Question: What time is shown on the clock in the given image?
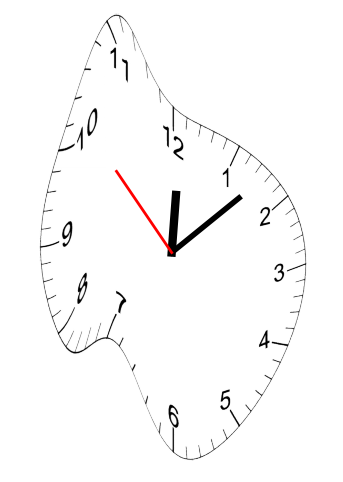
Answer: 12:07:52